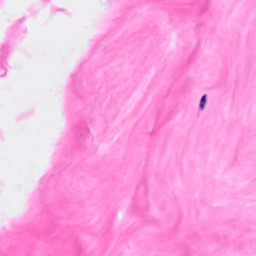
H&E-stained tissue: Breast